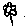
Label: flower